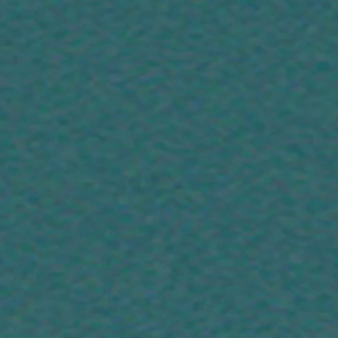
Label: other